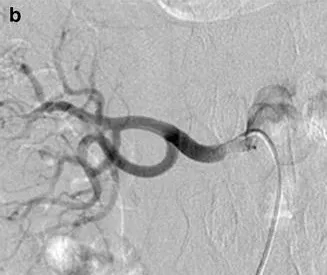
Digital subtraction abdominal and renal angiography. B; The right renal artery showing mild stenosis of the proximal portion.
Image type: radiology (ct)